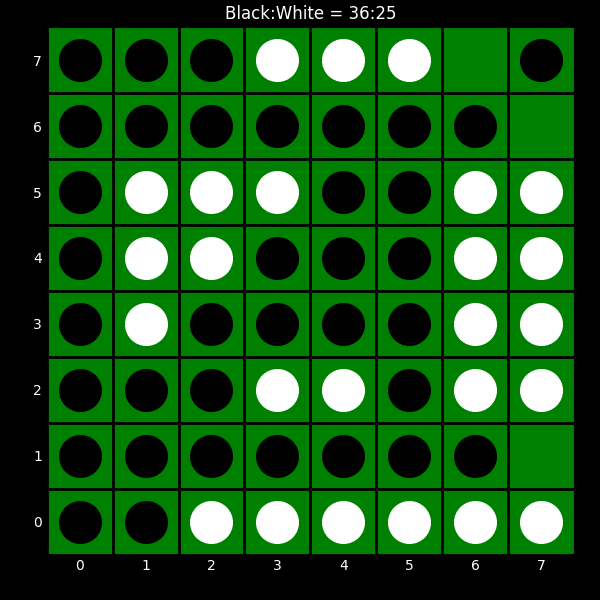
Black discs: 36
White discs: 25